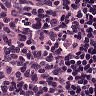
Metastatic tissue present: no